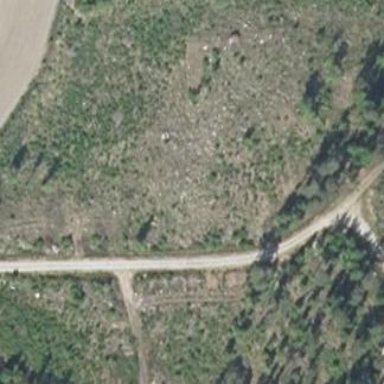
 likely man-made clearing in the landscape."